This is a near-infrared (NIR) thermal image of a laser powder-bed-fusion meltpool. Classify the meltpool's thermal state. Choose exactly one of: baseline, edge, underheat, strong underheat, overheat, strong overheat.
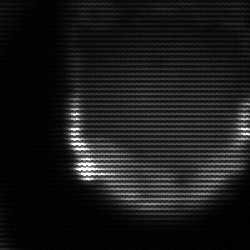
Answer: edge